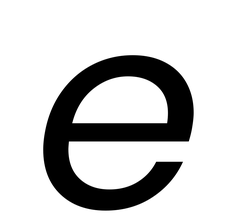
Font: Poppins-Italic